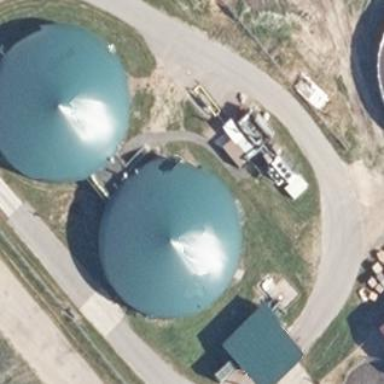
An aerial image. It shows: Digester building.